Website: bh-photo
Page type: customer-info-address
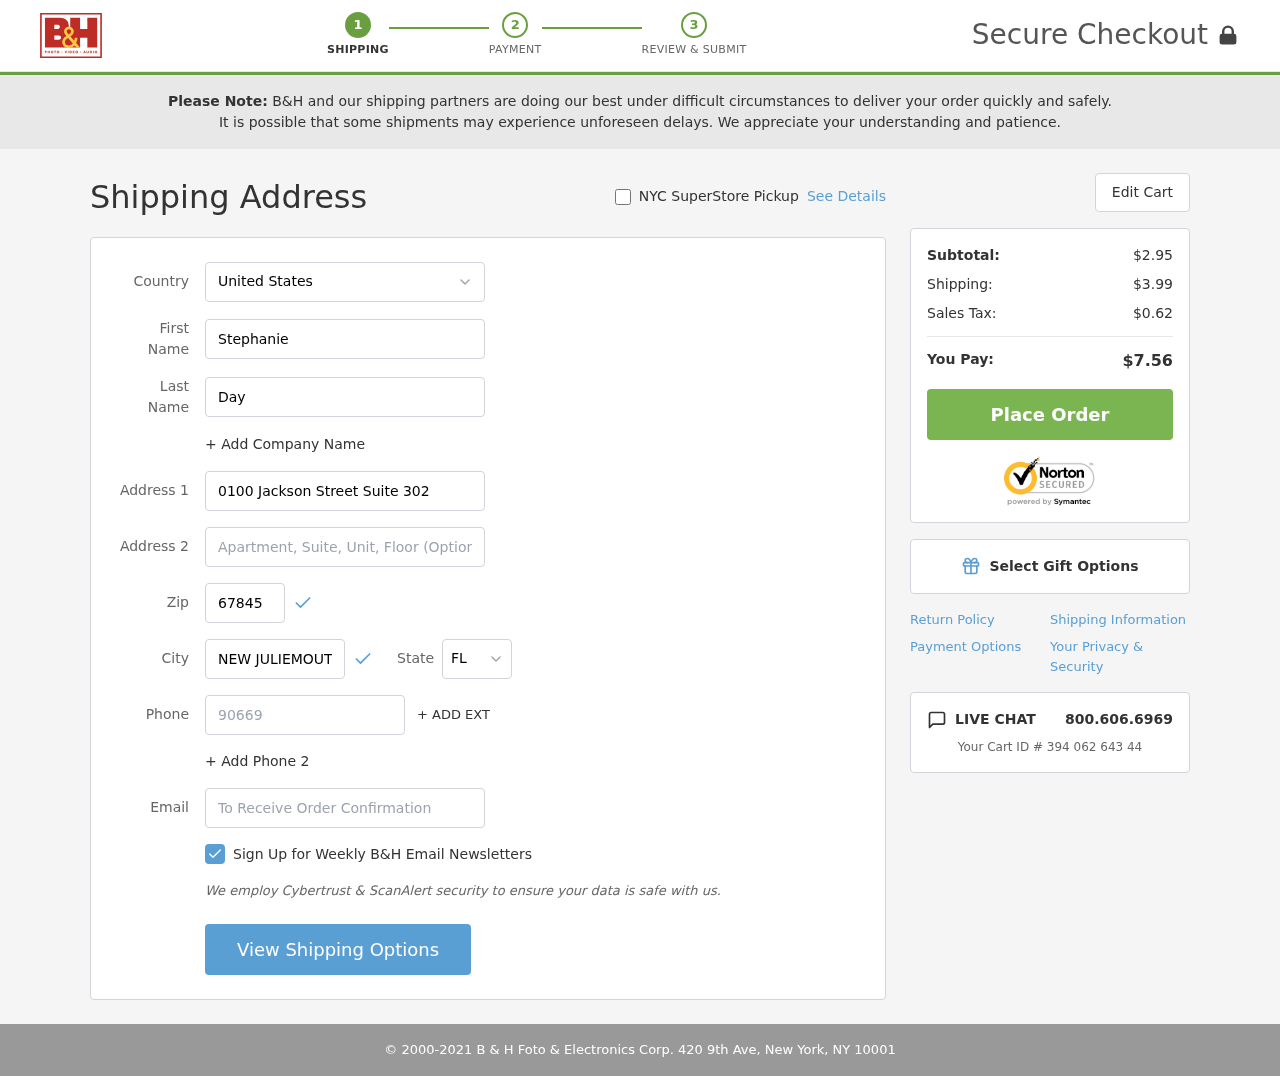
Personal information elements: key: PII_CITY
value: New Juliemouth
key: PII_COUNTRY
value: United States
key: PII_EMAIL
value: stephanie_day@yahoo.com
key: PII_FIRSTNAME
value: Stephanie
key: PII_LASTNAME
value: Day
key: PII_PHONE
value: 9066901841
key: PII_POSTCODE
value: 67845
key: PII_STATE_ABBR
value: FL
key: PII_STREET
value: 0100 Jackson Street Suite 302
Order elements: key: ORDER_SUBTOTAL
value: $2.95
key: ORDER_SHIPPING_COST
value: $3.99
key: ORDER_TAX
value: $0.62
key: ORDER_TOTAL
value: $7.56
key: ORDER_ID
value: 394 062 643 44